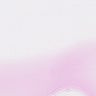
Metastatic tissue present: no